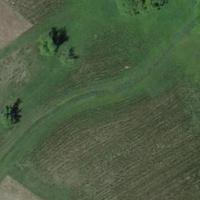
EUNIS habitat code: 16
Species observed at this site:
Ciconia ciconia